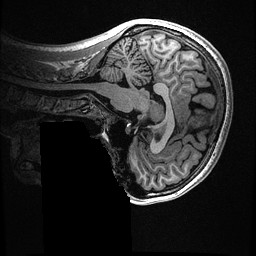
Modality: T1w
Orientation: sagittal
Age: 23
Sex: female
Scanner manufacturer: ge
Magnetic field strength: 3 T
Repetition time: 0.006952 s
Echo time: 0.00292 s